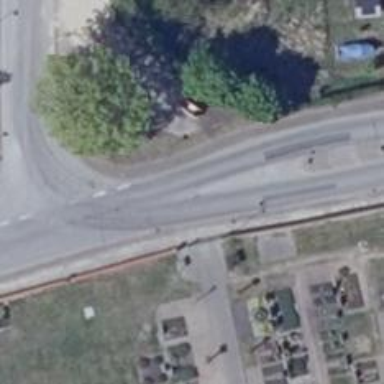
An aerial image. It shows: Secondary road with asphalt surface.